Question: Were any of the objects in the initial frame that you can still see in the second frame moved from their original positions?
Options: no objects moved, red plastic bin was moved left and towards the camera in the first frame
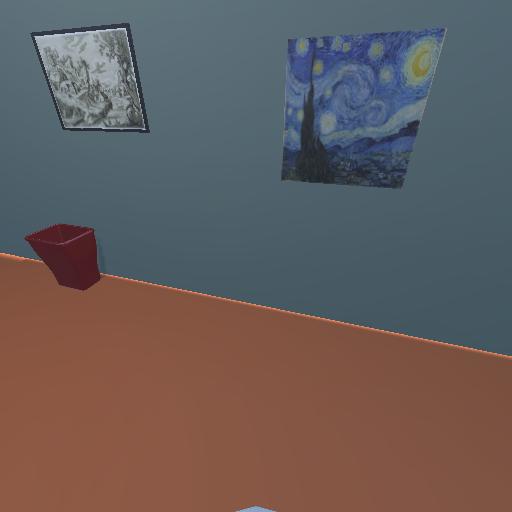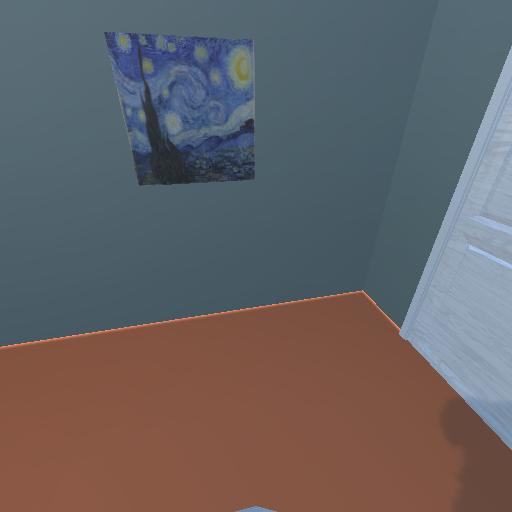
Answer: no objects moved